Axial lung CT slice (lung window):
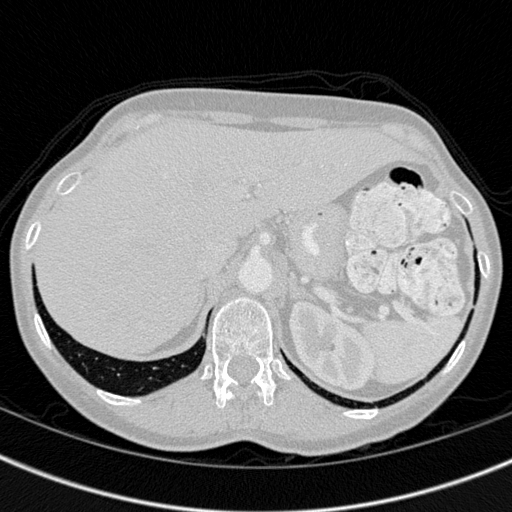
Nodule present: no